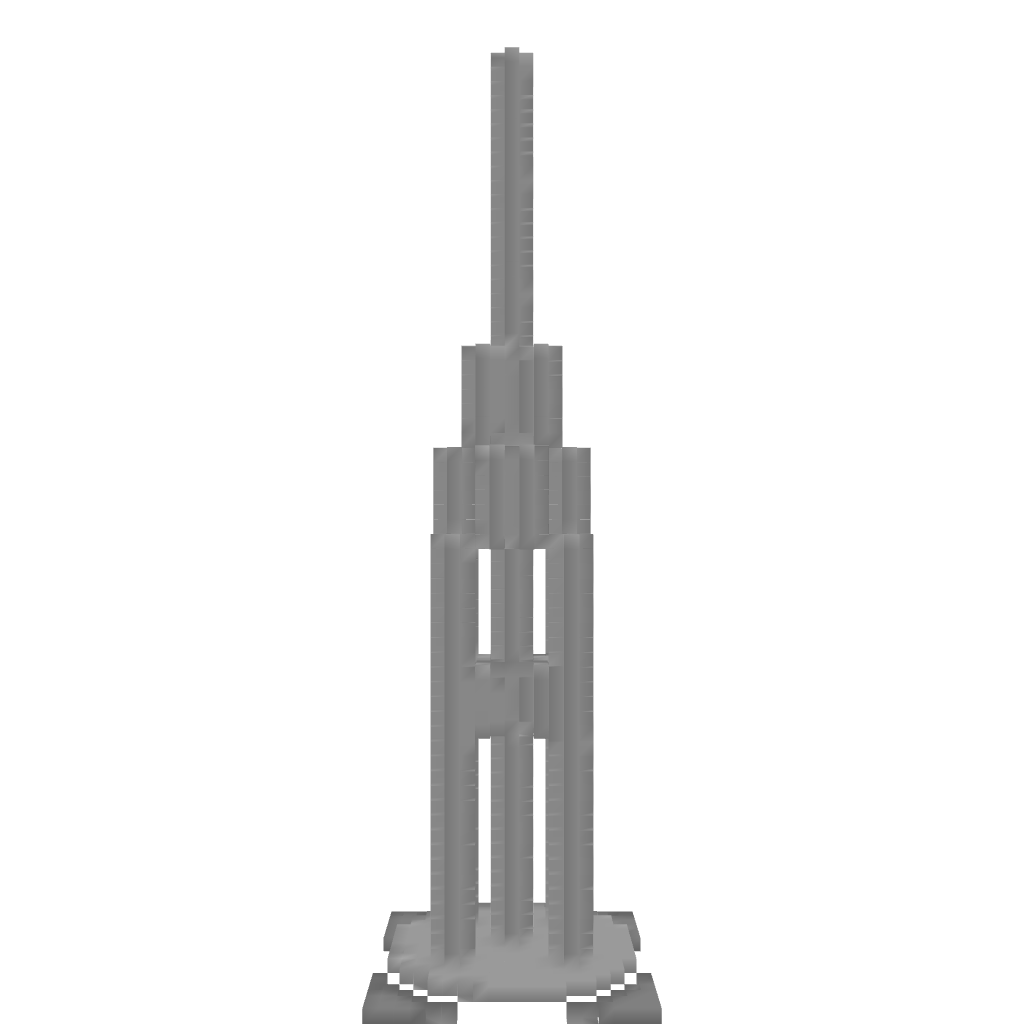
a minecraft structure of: Impossible Fountain